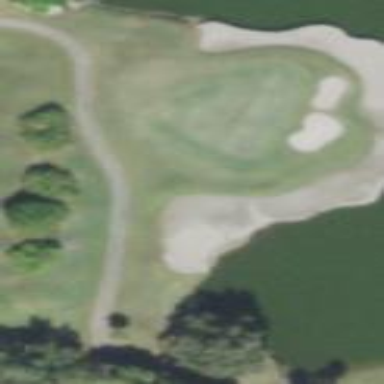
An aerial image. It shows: Rough grassy area used for golf.